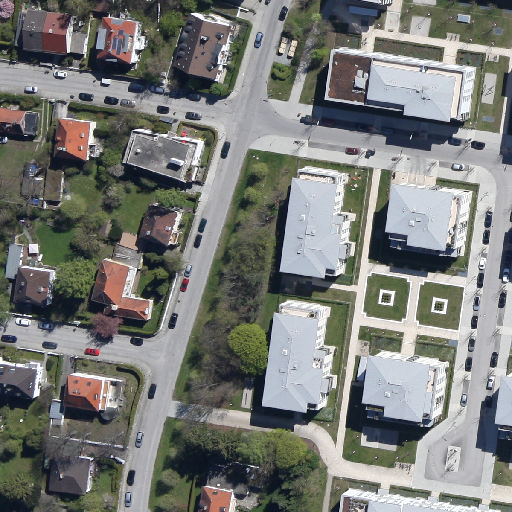
Referring expression: road